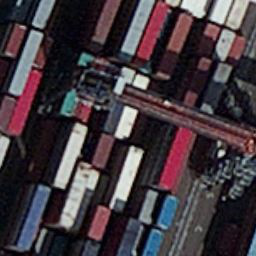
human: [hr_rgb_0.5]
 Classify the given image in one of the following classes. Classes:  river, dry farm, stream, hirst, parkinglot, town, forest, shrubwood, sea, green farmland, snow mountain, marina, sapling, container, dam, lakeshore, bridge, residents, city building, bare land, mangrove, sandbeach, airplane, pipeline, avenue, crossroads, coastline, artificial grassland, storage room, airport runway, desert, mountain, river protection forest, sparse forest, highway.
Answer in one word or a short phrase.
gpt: container